Question: I wrote a program to send mails from GAE. It can be run in two ways:-
1. as a http request
2. as a scheduled cron job (by writing job desc. in cron.yaml)
Requests per second for the latter case is almost half the former.

Why could be the possible reason for this?
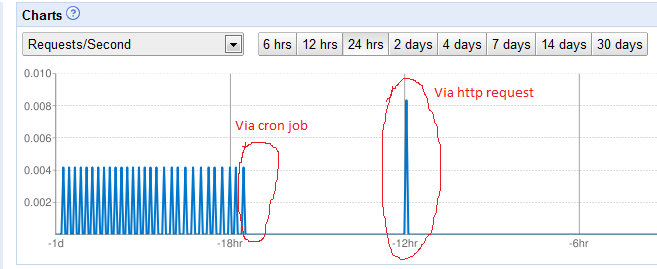
Answer: As you can see, there are 2 request instead of one when using HTTP requests. All modern browsers attempt to retrieve the favicon.ico file from the server, and, even if it does not exist, it is counted in the graph.